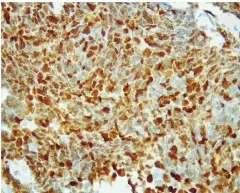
Immunohistochemical results (400x). Syn staining specific for neuroendocrine differentiation.
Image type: pathology (immunostaining)